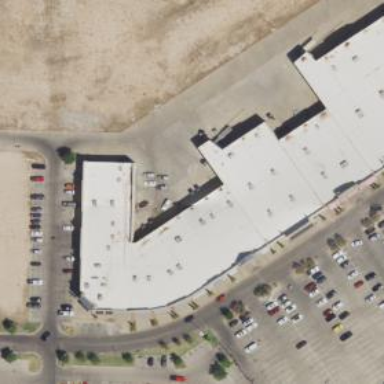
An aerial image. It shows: Retail building.